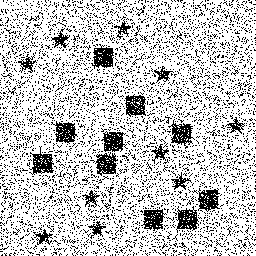
Squares: 10
Triangles: 0
Stars: 10
Total shapes: 20